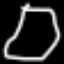
Label: octagon